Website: lowes
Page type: address-validator
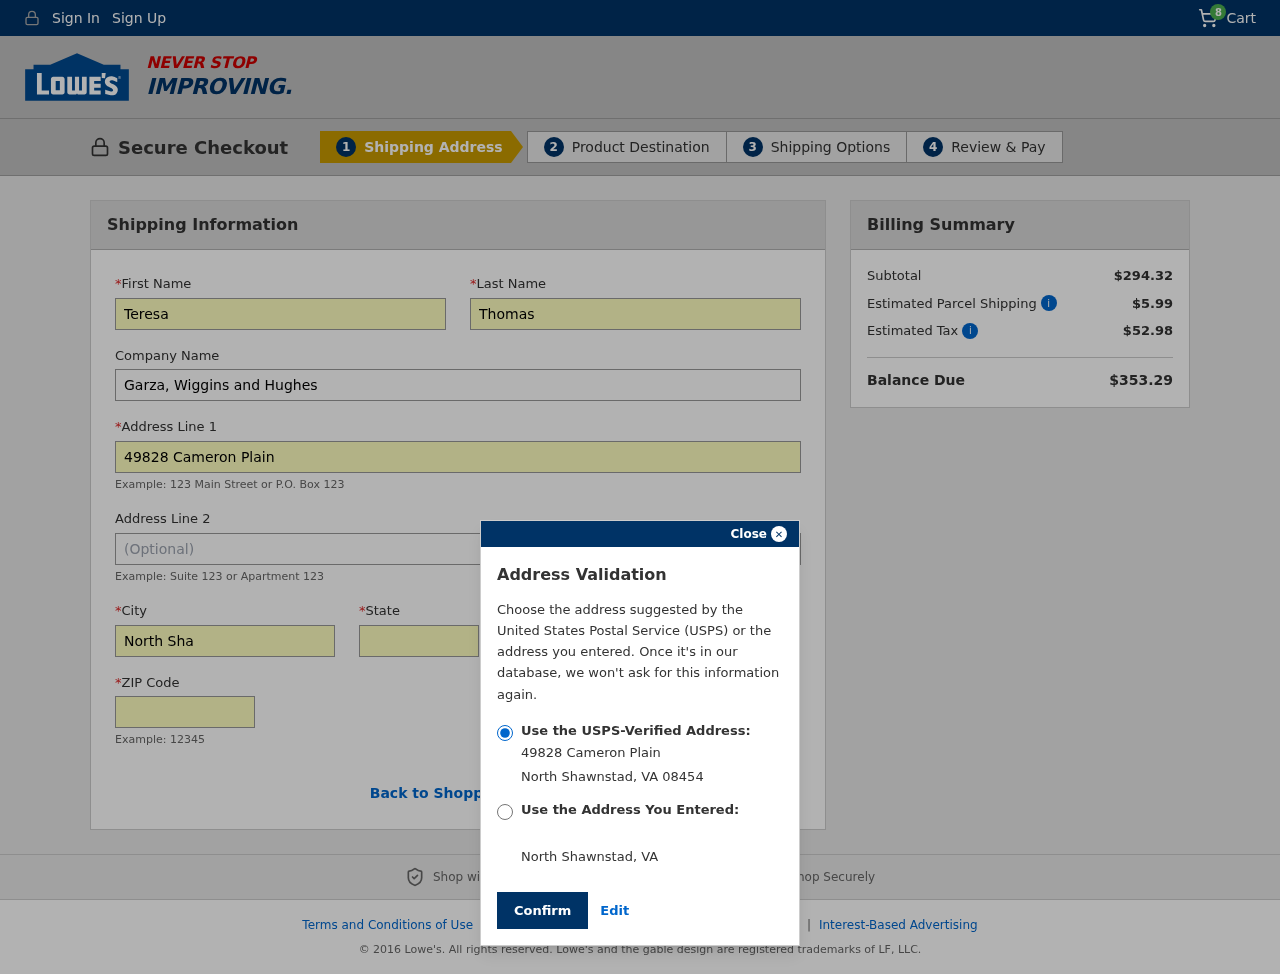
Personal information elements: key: PII_CITY
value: North Shawnstad
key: PII_COMPANY
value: Garza, Wiggins and Hughes
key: PII_FIRSTNAME
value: Teresa
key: PII_LASTNAME
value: Thomas
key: PII_POSTCODE
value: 08454
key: PII_STATE
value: Virginia
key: PII_STATE_ABBR
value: VA
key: PII_STREET
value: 49828 Cameron Plain
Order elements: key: ORDER_NUM_ITEMS
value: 8
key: ORDER_SUBTOTAL
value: $294.32
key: ORDER_SHIPPING_COST
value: $5.99
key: ORDER_TAX
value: $52.98
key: ORDER_TOTAL
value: $353.29